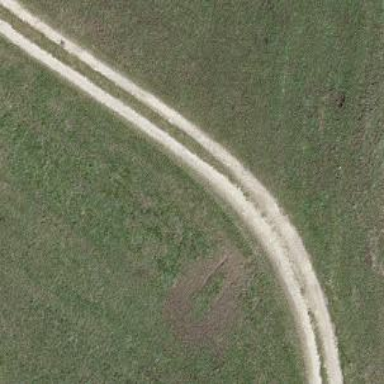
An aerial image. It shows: Gravel track with grade3 tracktype.